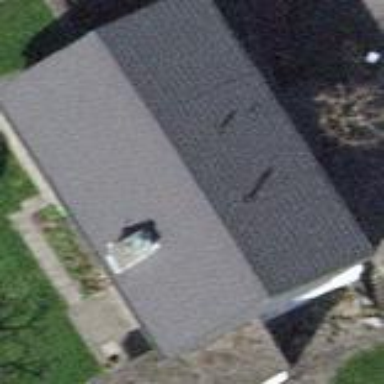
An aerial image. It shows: Detached building with gabled roof.